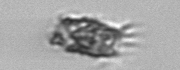
Label: Tintinnopsis